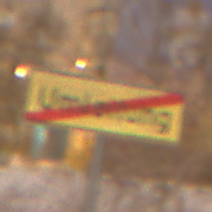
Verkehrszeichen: EndeDerUmleitungsankuendigung
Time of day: Night
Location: Outdoor (Urban)
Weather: Overcast
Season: Winter
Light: Artificial